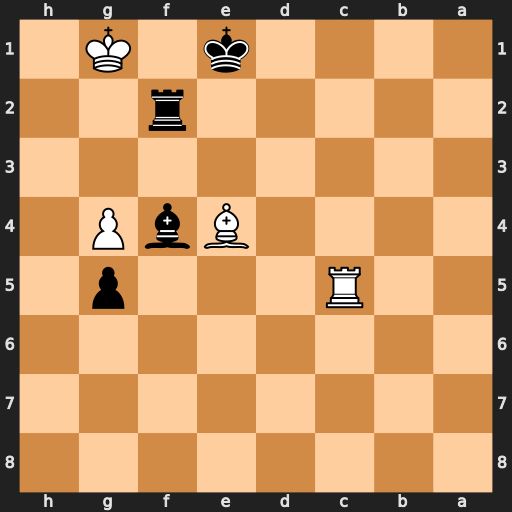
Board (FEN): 8/8/8/2R3p1/4BbP1/8/5r2/4k1K1
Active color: b
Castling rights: -
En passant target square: -
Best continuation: Be3 Rc6 Rf4+ Kg2 Rxe4